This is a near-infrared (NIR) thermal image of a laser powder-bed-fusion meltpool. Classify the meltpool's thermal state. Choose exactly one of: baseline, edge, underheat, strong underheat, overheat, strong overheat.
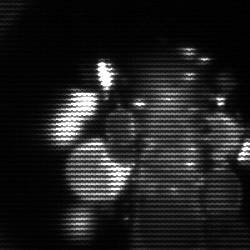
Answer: baseline